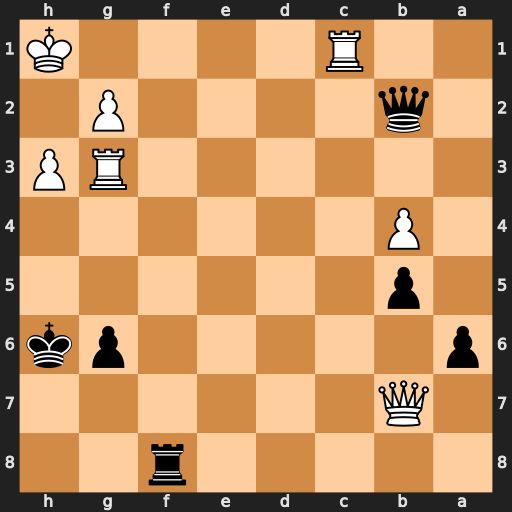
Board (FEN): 5r2/1Q6/p5pk/1p6/1P6/6RP/1q4P1/2R4K
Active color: b
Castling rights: -
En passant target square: -
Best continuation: Qxc1+ Kh2 Rf1 Rxg6+ Kxg6